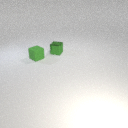
small green rubber cube in front of small green metal cube